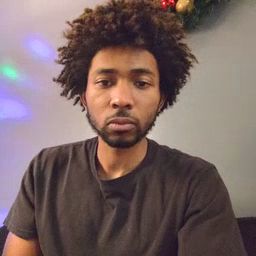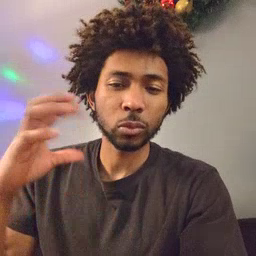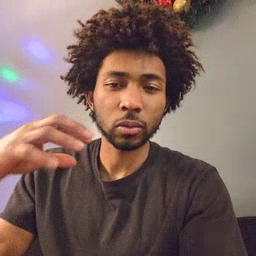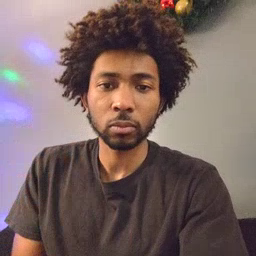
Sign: rain